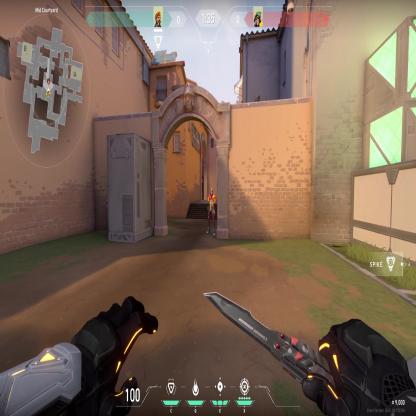
Label: enemy